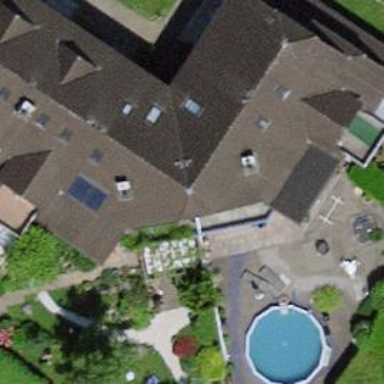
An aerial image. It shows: Terrace-style building with gabled roof.